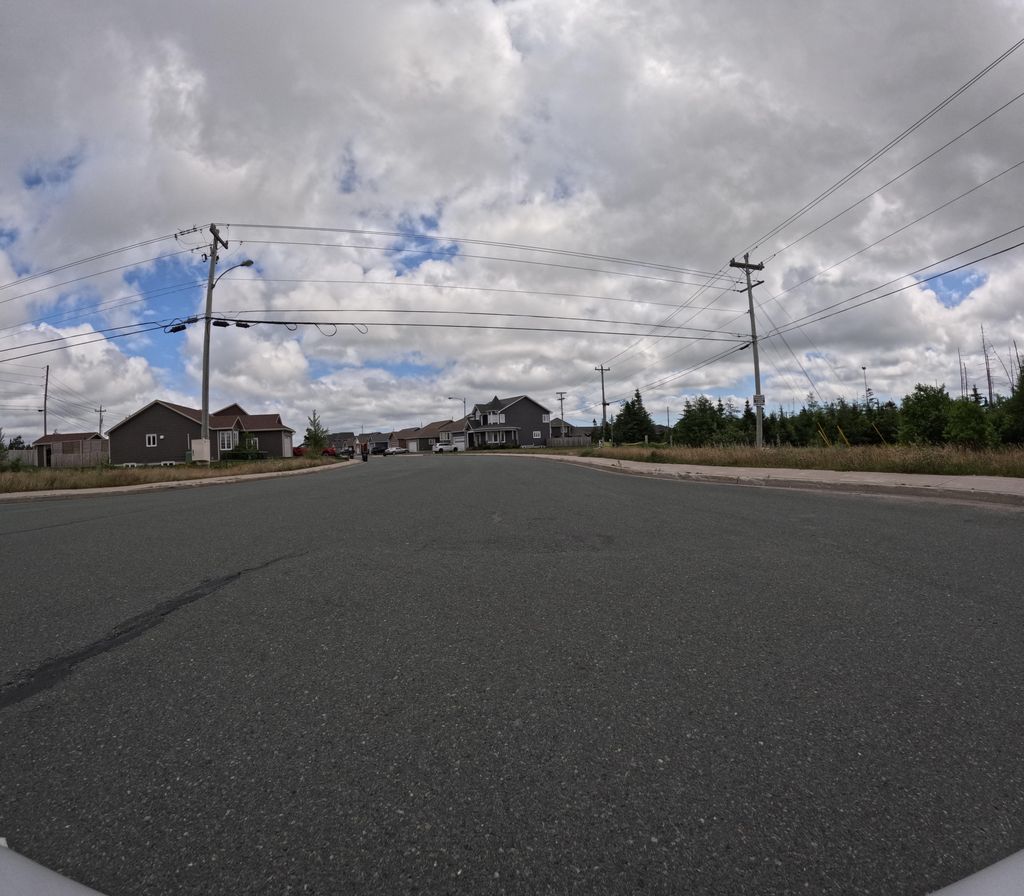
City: st_johns